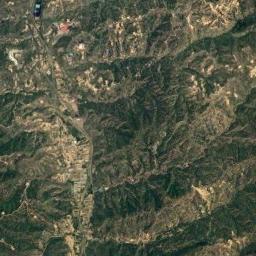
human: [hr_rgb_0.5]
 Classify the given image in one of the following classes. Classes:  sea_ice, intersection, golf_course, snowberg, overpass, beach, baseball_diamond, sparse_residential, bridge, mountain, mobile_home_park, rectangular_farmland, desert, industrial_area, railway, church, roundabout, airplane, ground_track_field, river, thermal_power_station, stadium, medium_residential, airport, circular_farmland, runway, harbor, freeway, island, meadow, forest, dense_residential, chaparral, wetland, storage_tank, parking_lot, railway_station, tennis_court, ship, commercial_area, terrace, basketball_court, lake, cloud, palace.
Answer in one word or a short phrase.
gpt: mountain